Question: I need to draw a graph to display engine status.That is i will be having time like 1-2,2-3,3-4 along axis and by using bar graph i need to display whether engine was on or off at these time.
That is from 1-2 if it is off it will how black and 2-4 if it is on it will show blue color and again if the status is changed it should show black from blue.Right now i have customised jquery high charts for displaying one bar,by removing some parameters.
I need to know how i implment this here or is it possible in this graph?

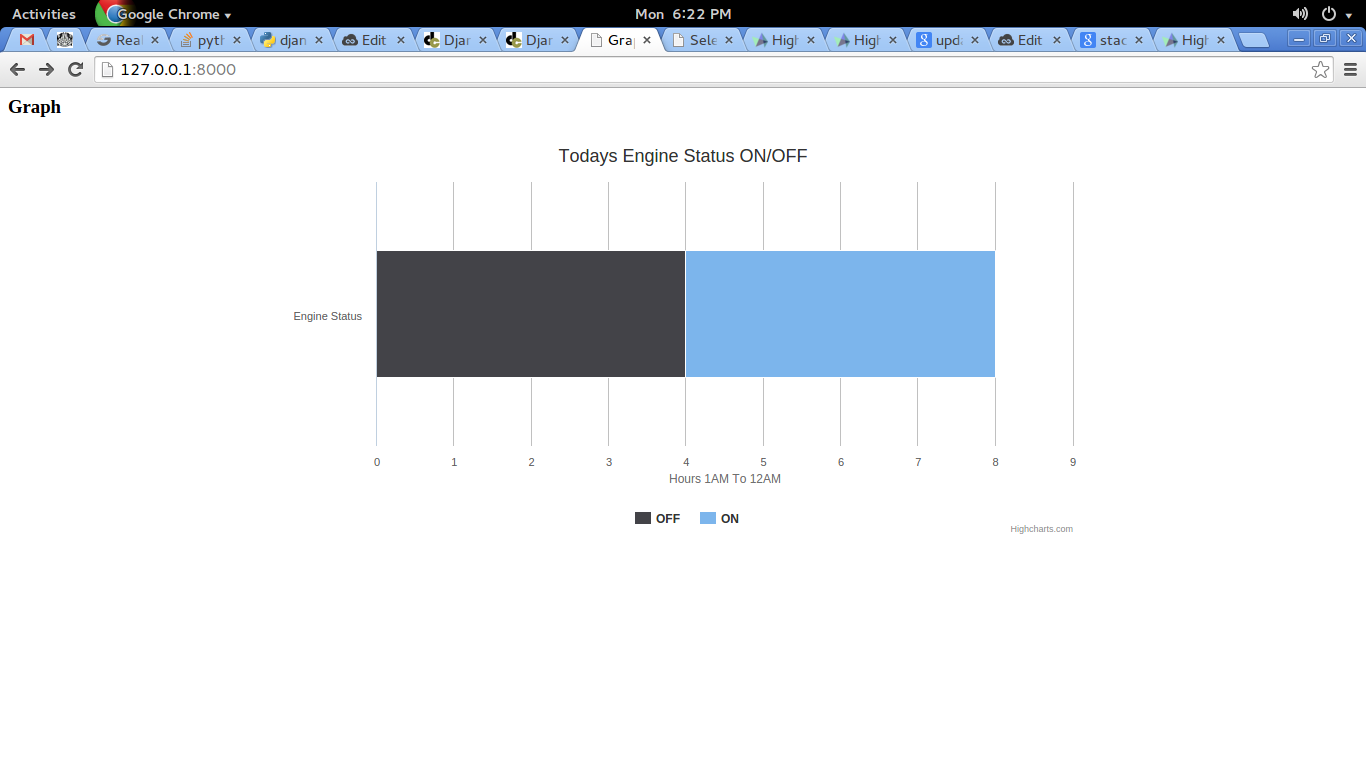
Answer: You can do this with a column range chart, with minimal fudging.
The main issue is making sure you set your data points correctly, and to set 'grouping:false' in the plotOptions. The x value needs to be specified for each data as well, or else they will all be given a separate x value
Example:
- <URL>
This can easily be adapted to a time axis by supplying the timestamps as the y values.